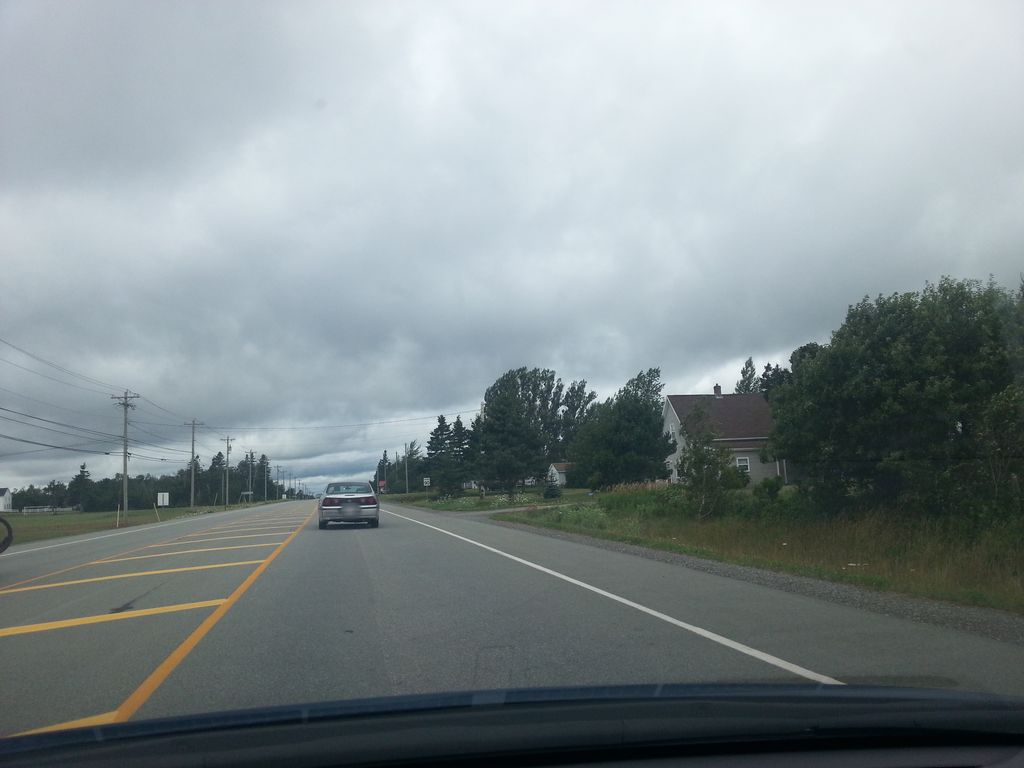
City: charlottetown